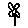
Label: flower